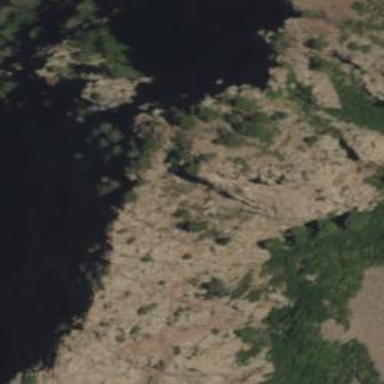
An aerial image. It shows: Cliff in nature.